Question: When I look the definition of event class in f#
'''
type Event<'T> =
class
new Event : unit -> Event<'T>
member this.Trigger : 'T -> unit
member this.Publish : IEvent<'T>
end
'''
I can pass only one type on event class like
'''
let nameChanged = new Event<unit>()
'''
But I saw some sample too, that pass two variables like
'''
let propertyChanged = Event<PropertyChangedEventHandler, PropertyChangedEventArgs>()
'''
How could be that be possible?
And when I implement an interface like
'''
module SapHandler
open SAP.Middleware.Connector
type Connector() =
let configurationChanged = Event<RfcDestinationManager.ConfigurationChangeHandler, RfcConfigurationEventArgs>()
interface IDestinationConfiguration with
member self.ChangeEventsSupported() =
false
[<CLIEvent>]
member self.ConfigurationChanged = configurationChanged.Publish
'''
The compiler complain:
'''
The type 'RfcDestinationManager.ConfigurationChangeHandler' has a non-standard delegate type
'''
Why?
The definition of delegate type is:

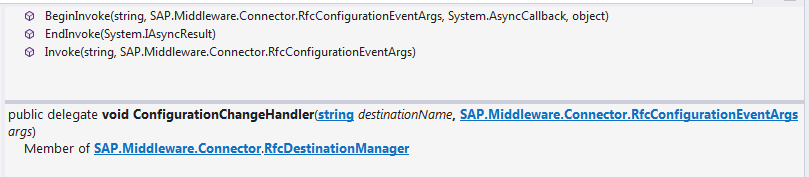
Answer: It's possible because there's another <URL>:
'''
type Event<'Delegate,'Args (requires delegate)> =
class
new Event : unit -> Event<'Delegate,'Args>
member this.Trigger : obj * 'Args -> unit
member this.Publish : IEvent<'Delegate,'Args>
end
'''
You're getting that error because your delegate for the event is probably missing the first 'object' 'sender' argument which is standard in .net. You can use <URL> to get around this
'''
let propertyChanged = DelegateEvent<RfcDestinationManager.ConfigurationChangeHandler>()
'''